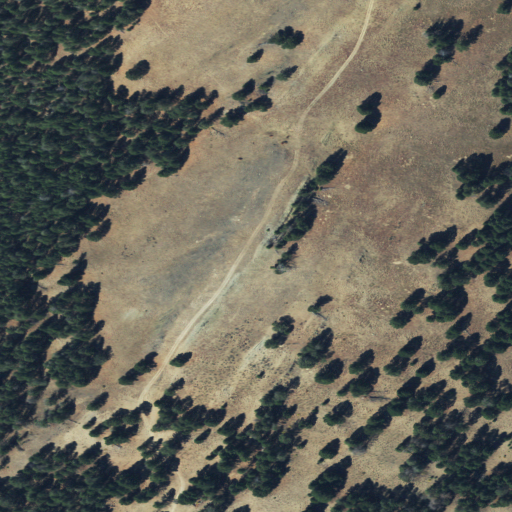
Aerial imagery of ridge(s) in Montana named Bean Ridge containing shrub, evergreen forest, and grassland